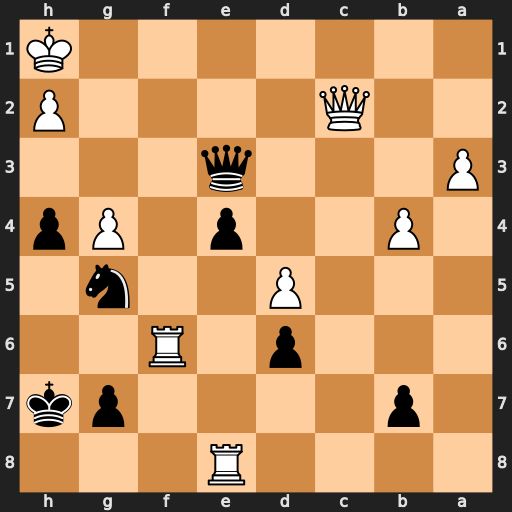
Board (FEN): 4R3/1p4pk/3p1R2/3P2n1/1P2p1Pp/P3q3/2Q4P/7K
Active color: b
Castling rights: -
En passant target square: -
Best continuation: Qe1+ Rf1 Qxf1#